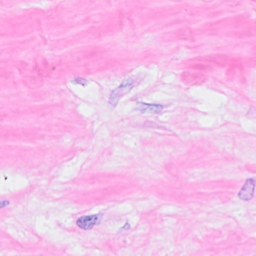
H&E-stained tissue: Breast